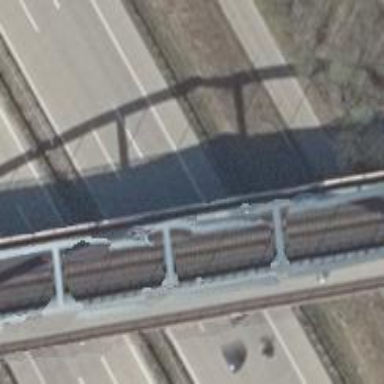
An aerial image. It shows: Architectural bridge with arched structure.